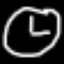
Label: clock